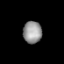
Tissue: prostate
Cell type: T cells
Senescence score: 0.6844
Nuclear area (px): 408
Mean DAPI intensity: 148.819